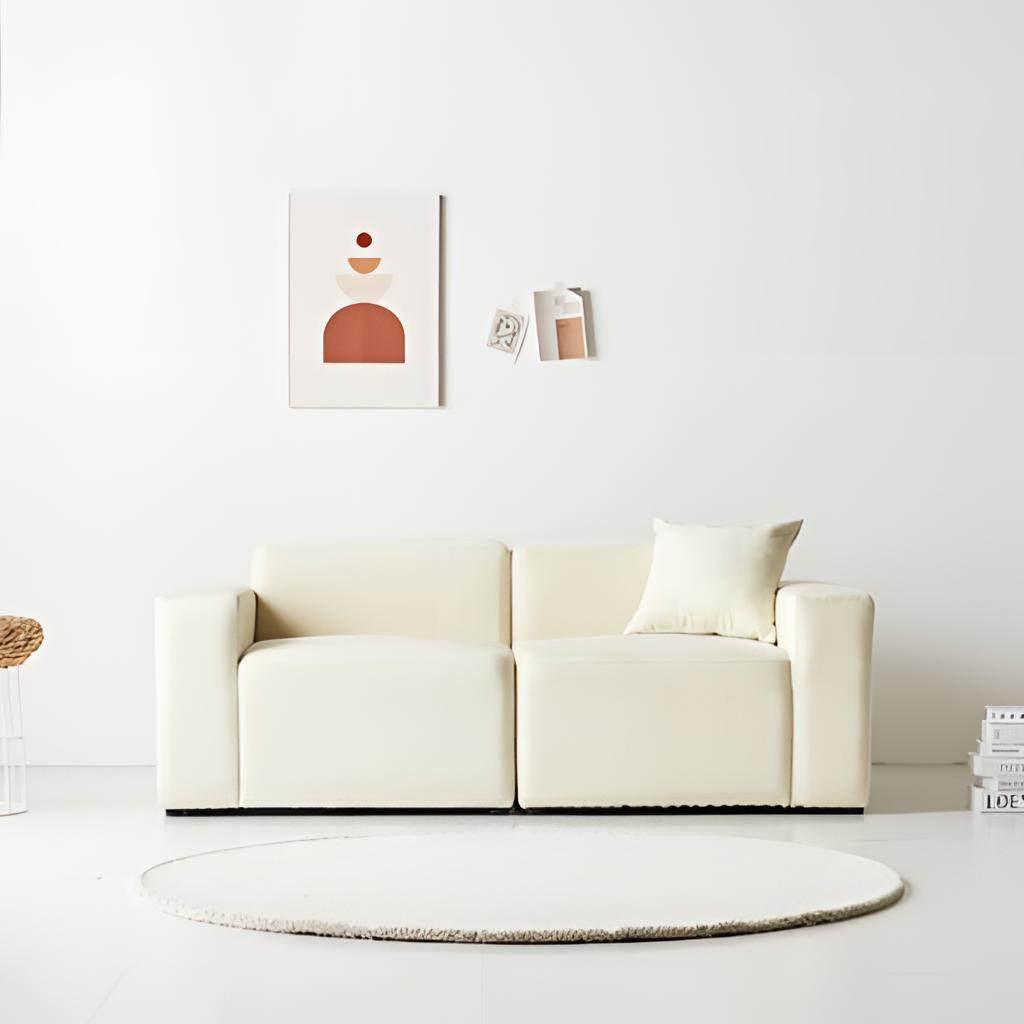
cream leather sofa, living room, plaster wallpaper, with solid pattern, minimalist, wood flooring, with solid pattern